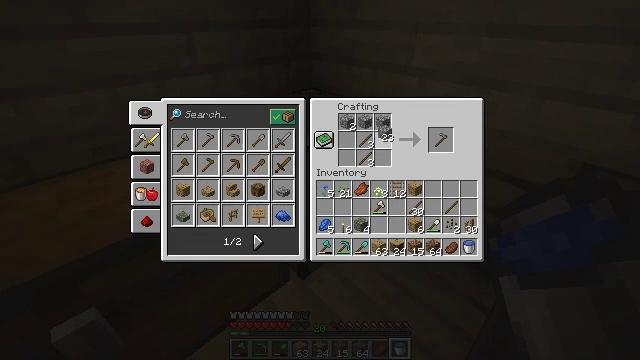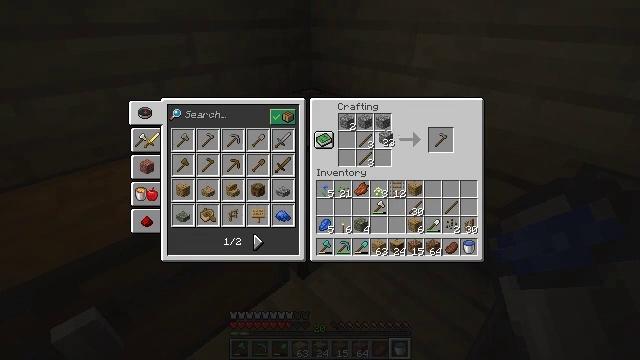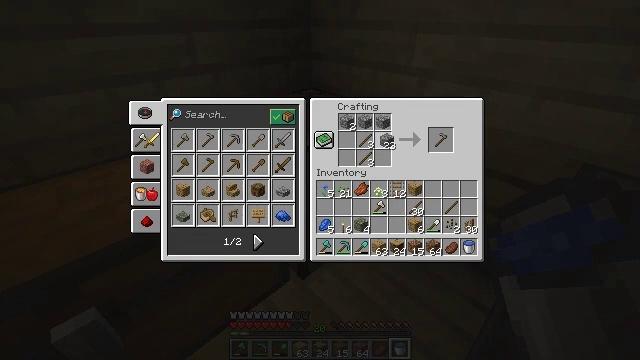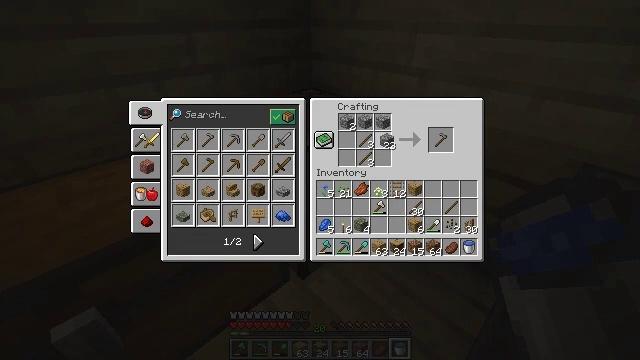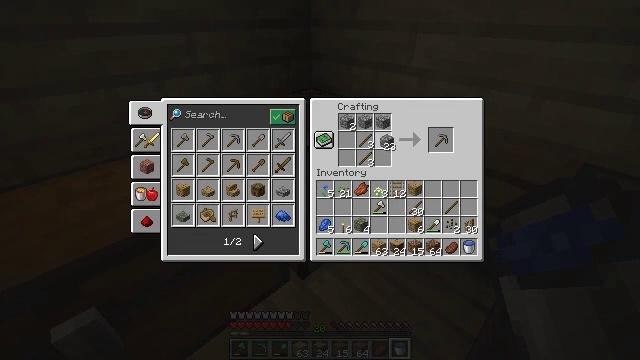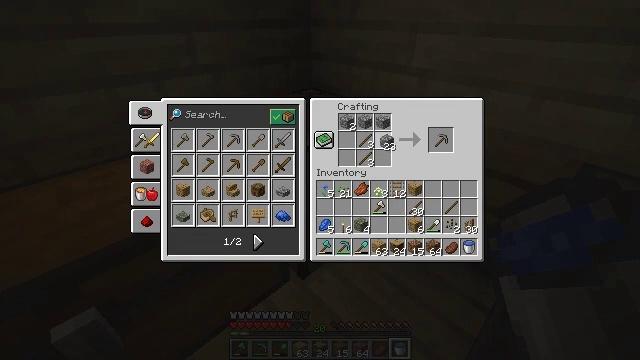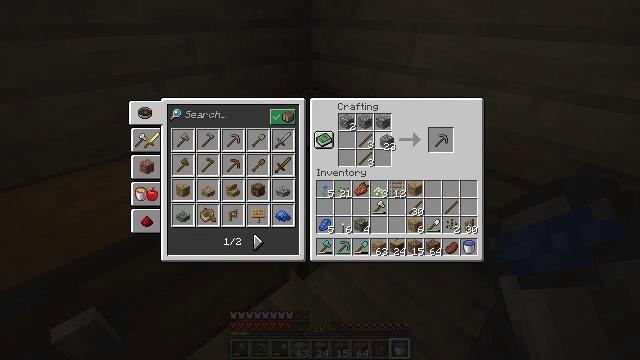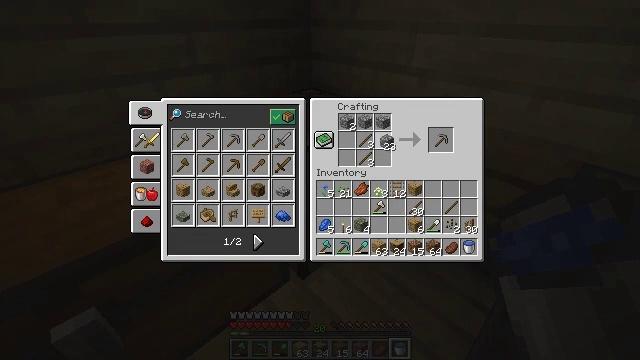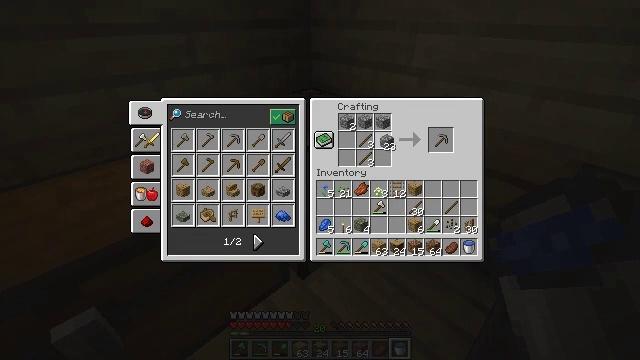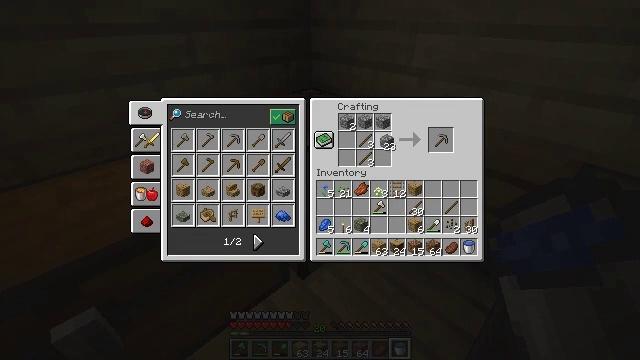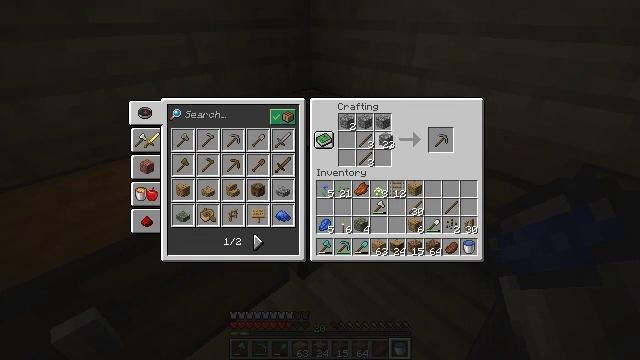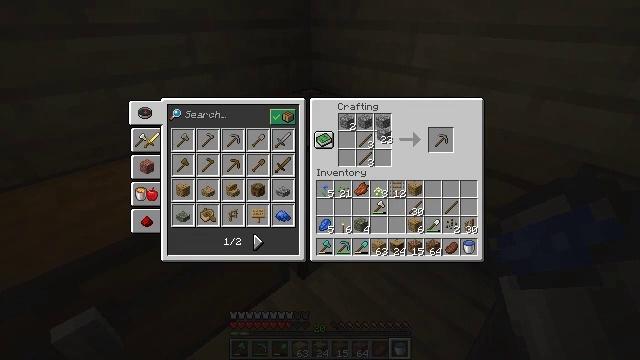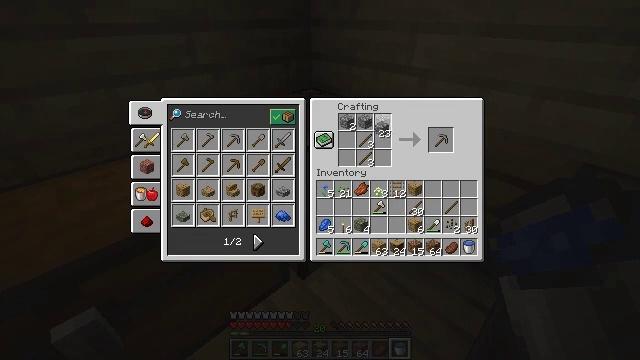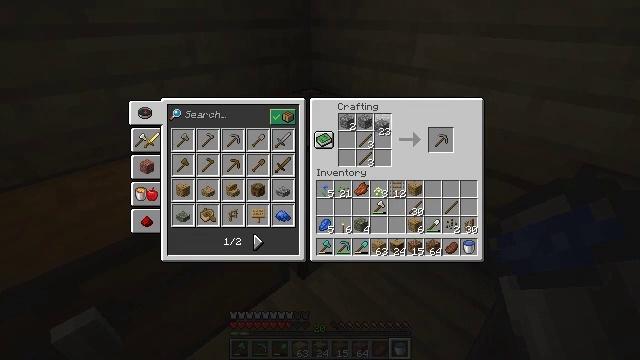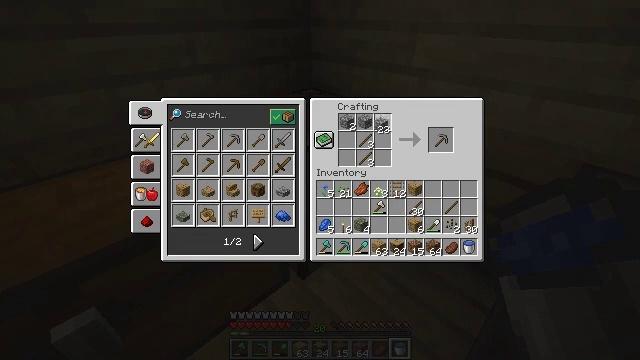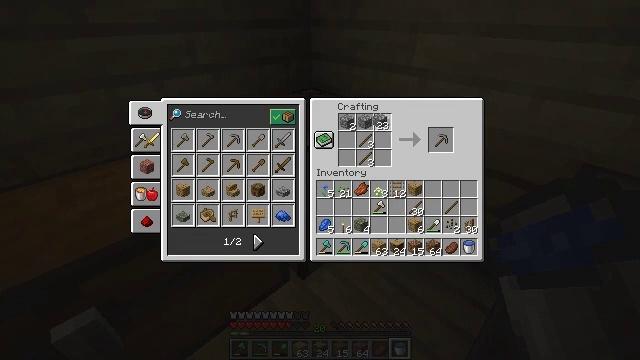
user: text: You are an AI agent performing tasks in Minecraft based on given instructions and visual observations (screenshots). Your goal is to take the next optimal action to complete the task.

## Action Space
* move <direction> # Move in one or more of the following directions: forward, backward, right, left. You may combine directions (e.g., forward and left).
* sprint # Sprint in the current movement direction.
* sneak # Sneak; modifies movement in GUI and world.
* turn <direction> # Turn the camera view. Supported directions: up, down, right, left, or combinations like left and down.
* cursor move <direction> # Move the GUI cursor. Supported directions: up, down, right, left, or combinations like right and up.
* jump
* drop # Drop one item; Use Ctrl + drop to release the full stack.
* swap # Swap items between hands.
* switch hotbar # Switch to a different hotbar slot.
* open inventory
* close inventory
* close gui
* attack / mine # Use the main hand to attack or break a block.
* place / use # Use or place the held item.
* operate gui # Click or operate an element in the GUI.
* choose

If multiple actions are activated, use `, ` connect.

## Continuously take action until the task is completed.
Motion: motion action
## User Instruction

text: Make a stone hoe in the crafting grid with cobblestone and sticks.
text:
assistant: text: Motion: no_op
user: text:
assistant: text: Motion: no_op
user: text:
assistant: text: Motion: no_op
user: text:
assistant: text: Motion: no_op
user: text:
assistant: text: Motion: no_op
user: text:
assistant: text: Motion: no_op
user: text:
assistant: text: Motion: no_op
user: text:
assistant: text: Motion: no_op
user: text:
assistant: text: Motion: no_op
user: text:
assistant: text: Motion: no_op
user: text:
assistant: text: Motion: no_op
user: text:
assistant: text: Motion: no_op
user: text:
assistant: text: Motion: no_op
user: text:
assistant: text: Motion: no_op
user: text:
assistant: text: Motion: no_op
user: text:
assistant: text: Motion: no_op
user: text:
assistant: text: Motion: no_op
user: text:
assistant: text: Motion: no_op
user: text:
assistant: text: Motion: no_op
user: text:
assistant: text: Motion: no_op
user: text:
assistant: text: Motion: no_op
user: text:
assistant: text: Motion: operate gui
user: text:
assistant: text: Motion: operate gui
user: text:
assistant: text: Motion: operate gui
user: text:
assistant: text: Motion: no_op
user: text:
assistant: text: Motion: no_op
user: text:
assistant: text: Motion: no_op
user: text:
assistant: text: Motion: no_op
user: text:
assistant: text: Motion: no_op
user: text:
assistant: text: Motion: no_op